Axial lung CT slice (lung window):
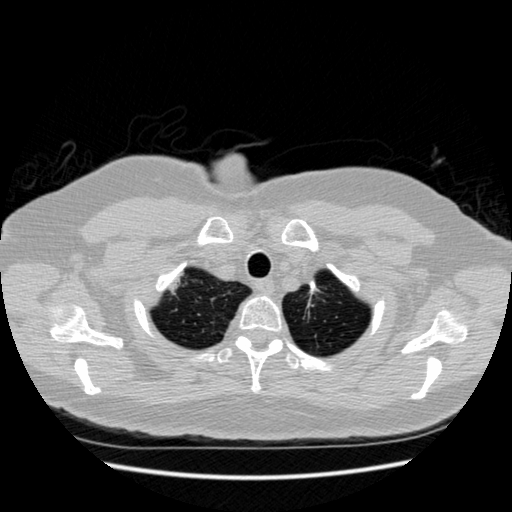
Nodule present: no